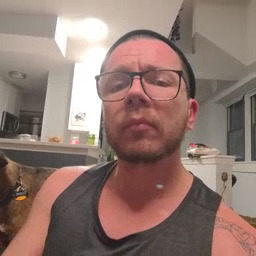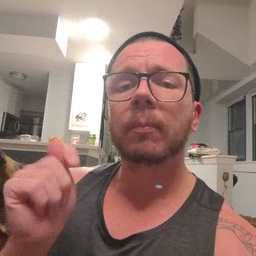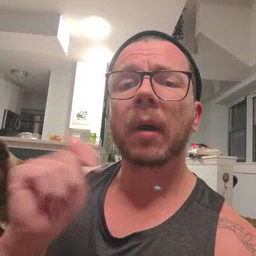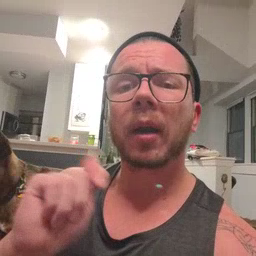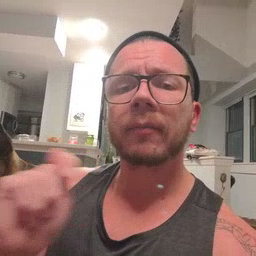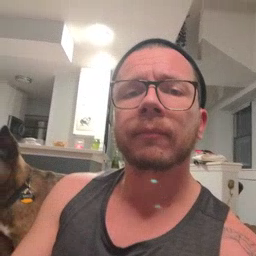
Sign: potty